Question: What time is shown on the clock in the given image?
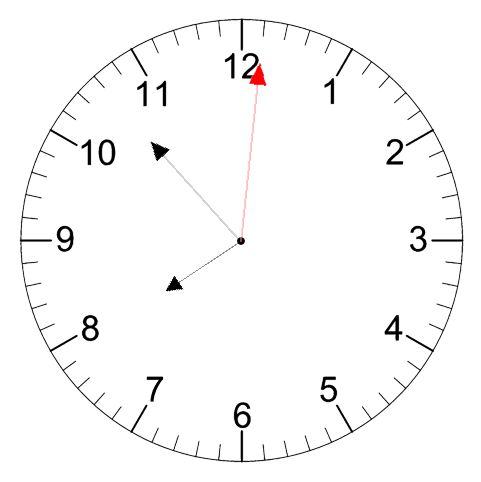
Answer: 07:53:01